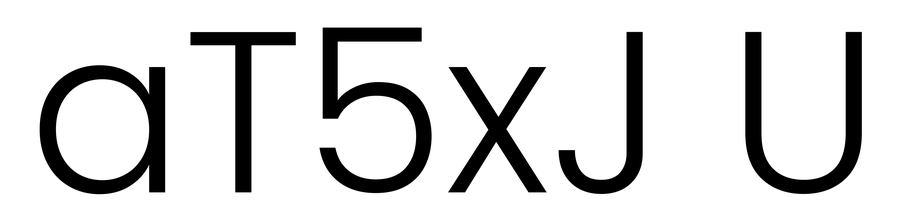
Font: Poppins-Light